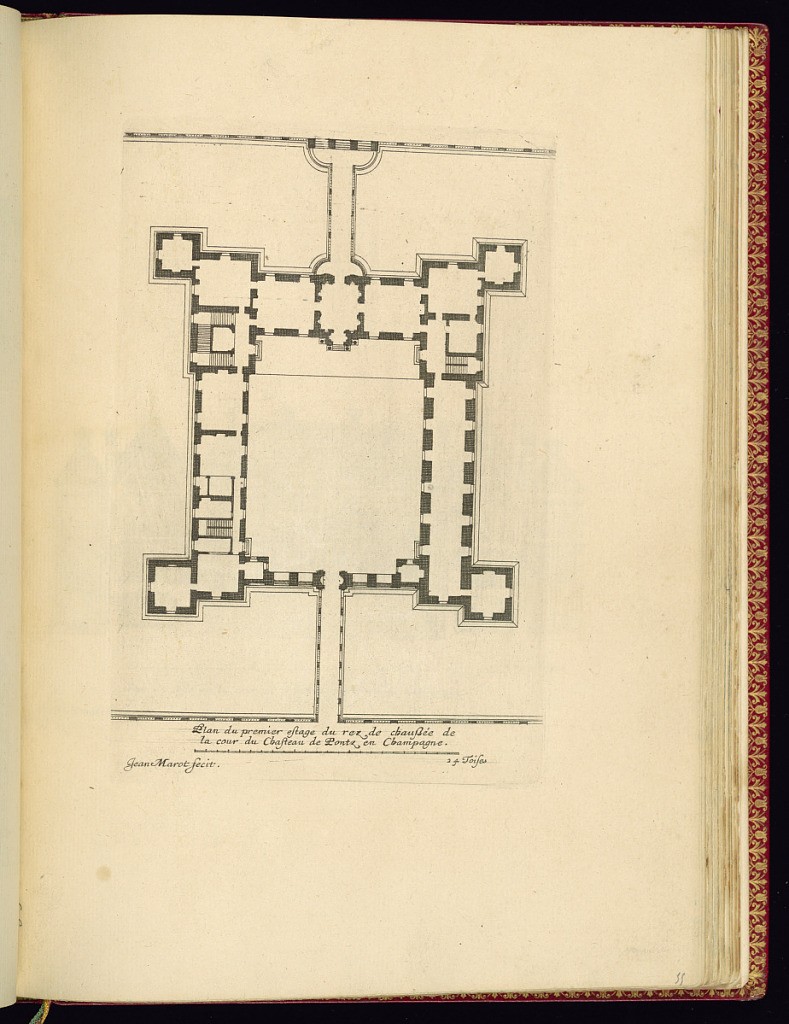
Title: Plan du premier estage du rez de chaussée de la cour du Chasteau de Pontz en Champagne
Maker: Jean Marot, French, 1619 - 1679
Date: ca.1635–ca.1660
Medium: Etching on laid paper
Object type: Print
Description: Architectural floor plan of the first floor with a central courtyard of the Castle of Pontz with a scale below. The plate is titled and signed.